Question: when I render my 3d model using the PerspectiveCamera, the perspective looks unnatural. The side of the model facing the camera is shown much largeer then the opposite side.
How can I adjust it?
here is a screenshot:

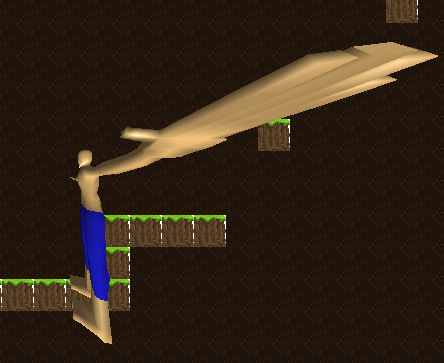
Answer: move your camera further back. That should compensate